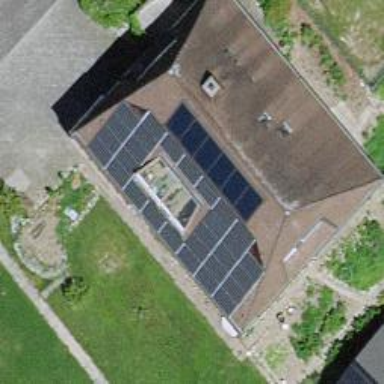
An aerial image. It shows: Solar photovoltaic panel generator on the roof of building.